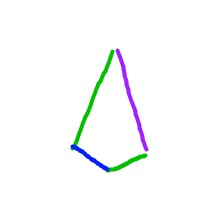
Shape: kite